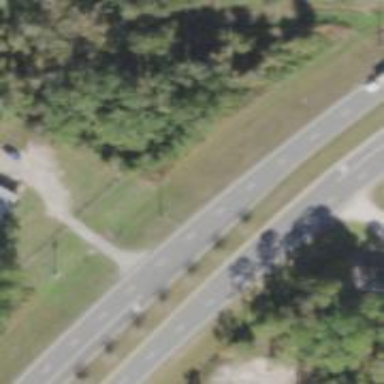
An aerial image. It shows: Asphalt trunk highway.